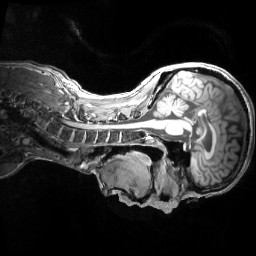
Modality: T1w
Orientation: sagittal
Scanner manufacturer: siemens
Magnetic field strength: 3 T
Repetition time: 2.3 s
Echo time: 0.0033 s